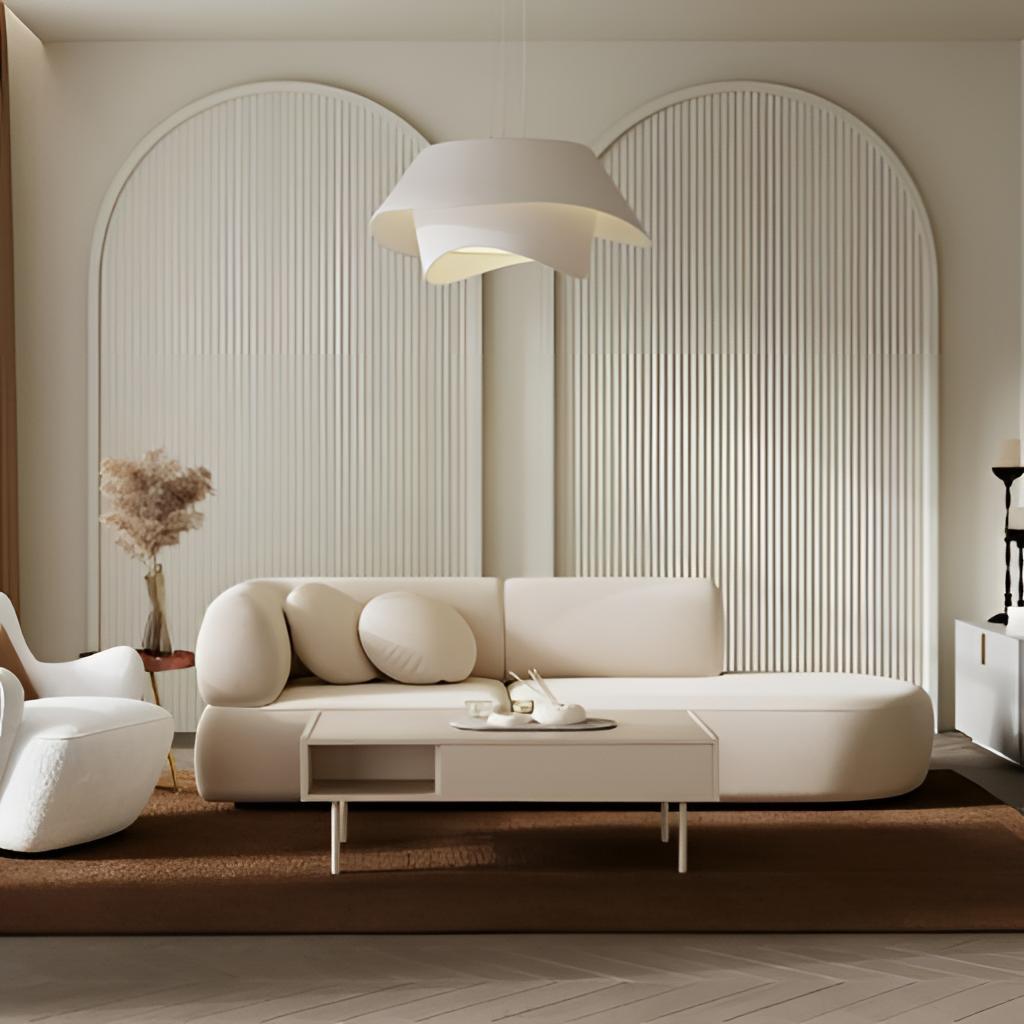
living room, cream leather sofa, modern, wood flooring, with herringbone pattern, cream wood wallpaper, with vertical striped pattern